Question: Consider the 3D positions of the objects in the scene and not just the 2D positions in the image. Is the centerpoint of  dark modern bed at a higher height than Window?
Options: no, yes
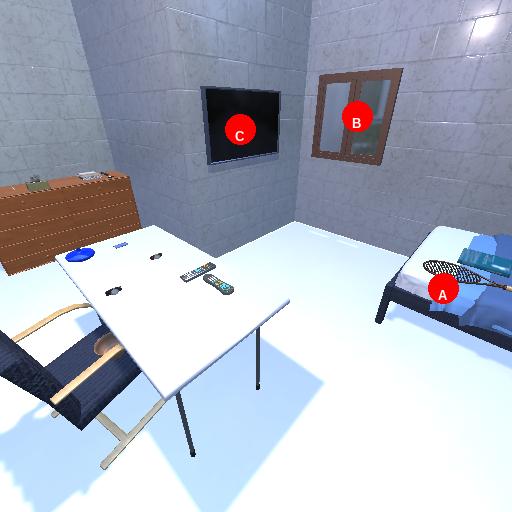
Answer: no